Question: I have a small question about theming my app that uses ActionBarSherlock. Everything works fine except on 'Samsung phones with TouchWizz'. The overflow menu items appear by pressing the hardware menu key.
I know how to change the panel background. My default theme extends 'Theme.Sherlock.Light.DarkActionBar', so the default menu item text color in the hardware panel will be 'black', I wan't to change this.
Any ideas on how to do this besides changing the parent of my default theme?
'''
<style name="Theme.MyApp" parent="@style/Theme.Sherlock.Light.DarkActionBar">
<item name="android:panelBackground">@drawable/menu_hardkey_panel</item>
</style>
'''

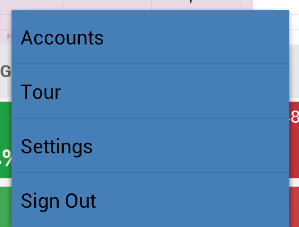
Answer: Here are the correct attrs to tune hardware menu style.
You should look at ;-)
'''
<item name="android:panelColorBackground">#FFFFFF</item>
<item name="android:panelColorForeground">@color/primary_text_holo_dark</item>
<item name="android:panelFullBackground">@drawable/menu_background_fill_parent_width_holo_dark</item>
<item name="android:panelTextAppearance">@style/Holo.TextAppearance</item>
'''
See <URL> for details.